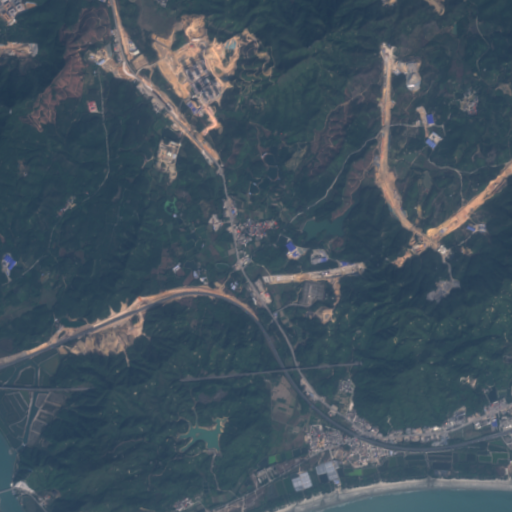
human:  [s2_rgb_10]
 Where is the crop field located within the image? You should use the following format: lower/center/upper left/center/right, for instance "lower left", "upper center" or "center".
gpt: The crop field is located in the lower center of the image.
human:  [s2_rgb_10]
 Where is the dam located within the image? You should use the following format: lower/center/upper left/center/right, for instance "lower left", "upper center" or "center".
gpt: The dam is located in the center of the image.
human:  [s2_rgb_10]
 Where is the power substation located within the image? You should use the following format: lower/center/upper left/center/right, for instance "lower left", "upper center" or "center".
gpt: The power substation is located in the center of the image.
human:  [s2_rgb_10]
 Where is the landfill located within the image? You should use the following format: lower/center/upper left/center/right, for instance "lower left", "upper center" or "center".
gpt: There is no landfill in the image.